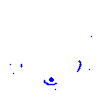
Particle: pion